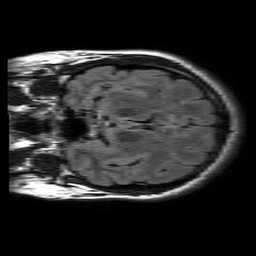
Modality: FLAIR
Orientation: coronal
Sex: female
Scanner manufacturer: philips
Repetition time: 11 s
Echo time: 0.125 s